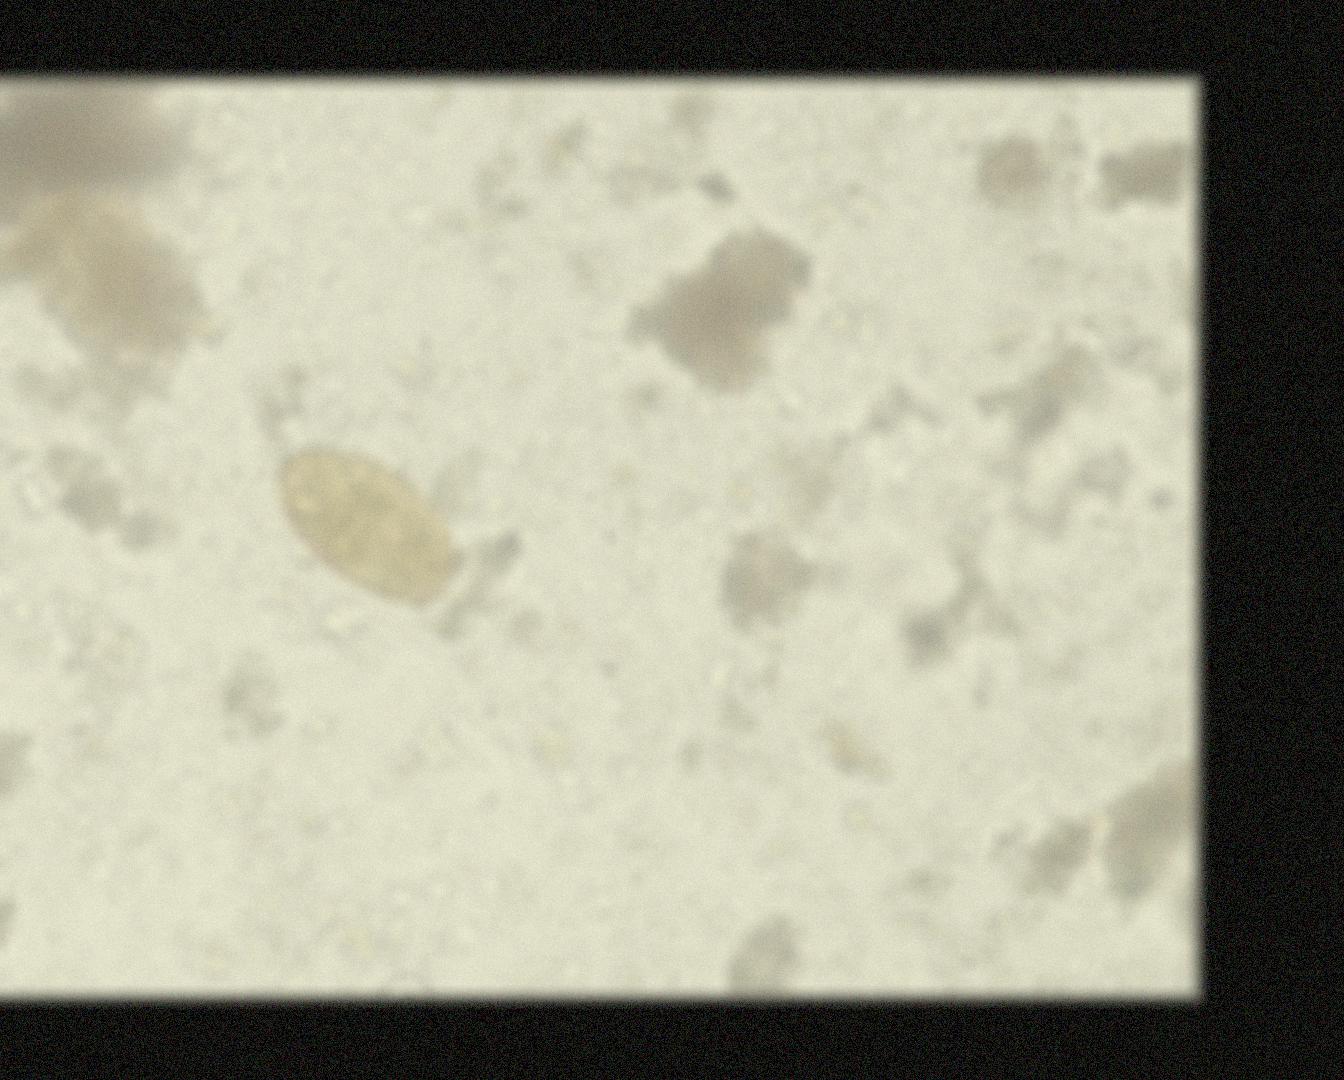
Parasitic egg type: Paragonimus spp